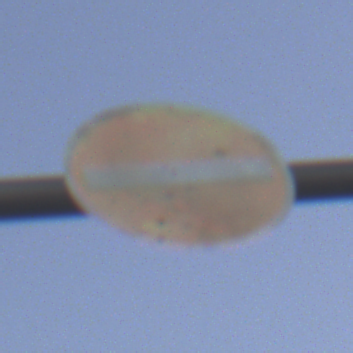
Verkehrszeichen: VerbotDerEinfahrt
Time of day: SunriseSunset
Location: Outdoor (RoadRail)
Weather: PartlyCloudy
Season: NotSpecified
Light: Natural